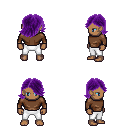
a pixel art fantasy rpg character, male body template, human, dark skin, brown long-sleeve shirt, white pants, purple swoop hairstyle, four views (front, back, left, right), 2x2 character sprite sheet, small pixel art, hard edges, no anti-aliasing